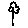
Label: flower